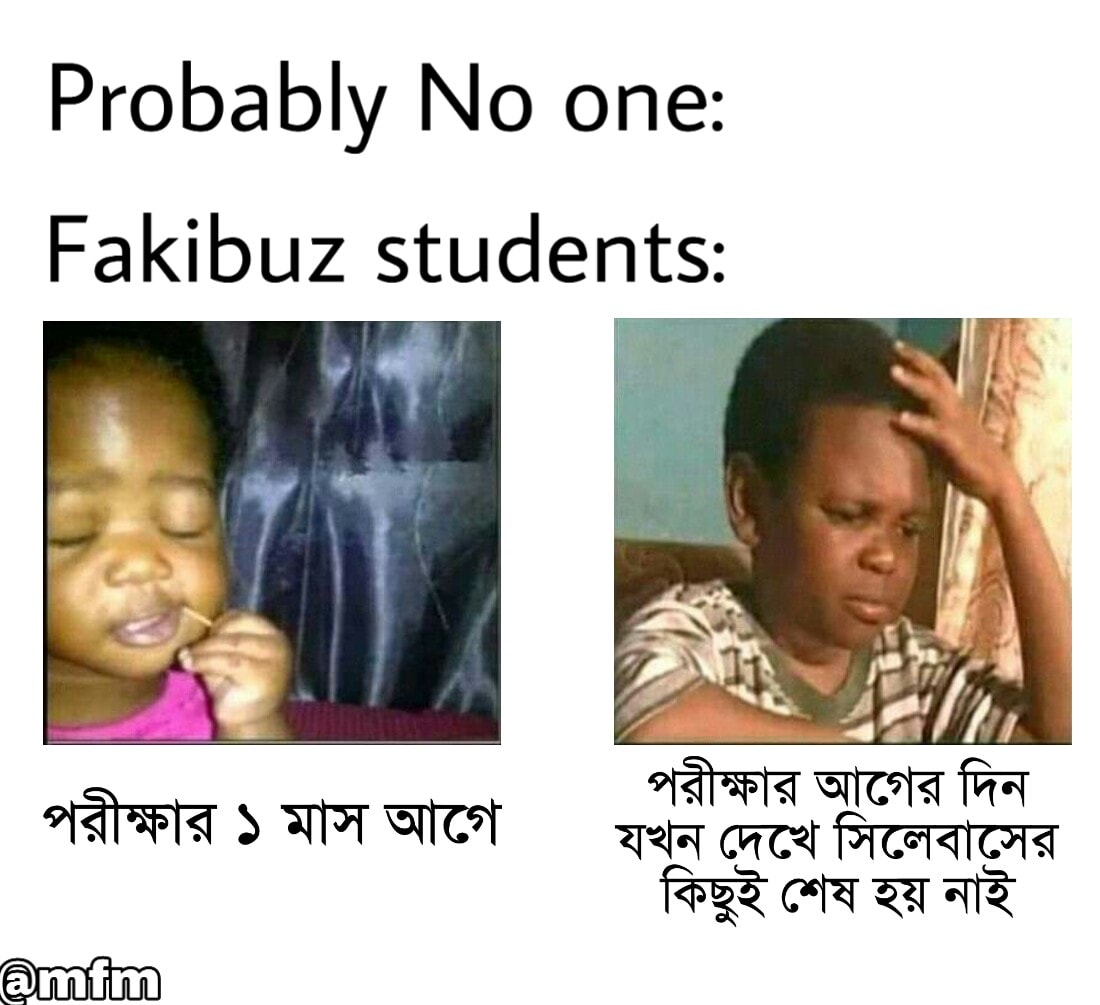
Caption: Probably No one:   Fakibuz  students :  পরীক্ষার ১ মাস আগে    পরীক্ষার আগের দিন  যখন দেখে সিলেবাসের কিছুই শেষ হয় নাই
Label: non-hate